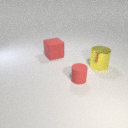
large red rubber cube to the left of large yellow metal cylinder